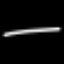
Label: line